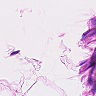
Metastatic tissue present: no